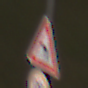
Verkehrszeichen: KurveLinks
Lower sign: Geschwindigkeit90
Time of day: Night
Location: Outdoor (Nature)
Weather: Clear
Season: NotSpecified
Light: Natural